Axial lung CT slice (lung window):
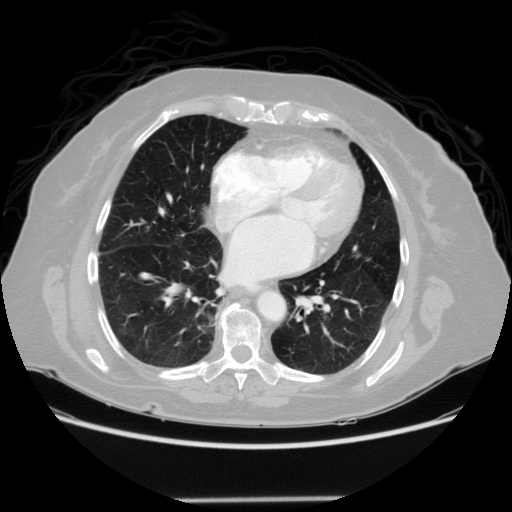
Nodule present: no